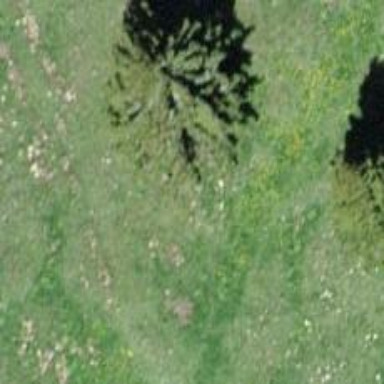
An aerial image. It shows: Needle-leaved tree in natural setting.